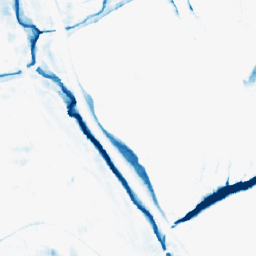
Category: morphological
Decomposition family: morphological_square
Decomposition parameters: operation: closing
size: 15
Upsampling method: area
Upsampling parameters: scale: 2
Upsampling scale: 2